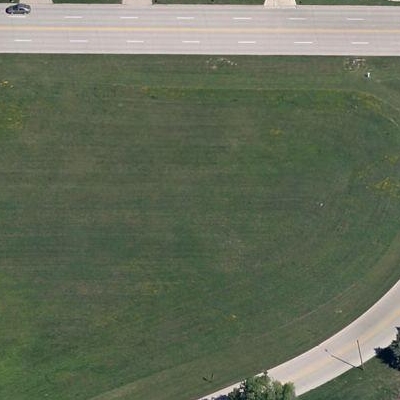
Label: Grass